Field crop: maize
Growth stage: 1
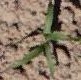
Species: maize